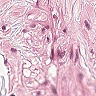
Metastatic tissue present: no